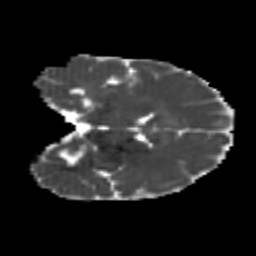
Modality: MD
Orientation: coronal
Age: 20
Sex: female
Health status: healthy
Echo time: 0.074 s